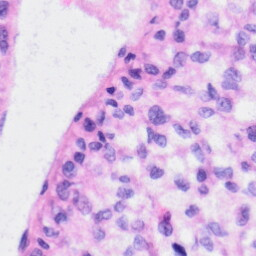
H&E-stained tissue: Liver